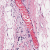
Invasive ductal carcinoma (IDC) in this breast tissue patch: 0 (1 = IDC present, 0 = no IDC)